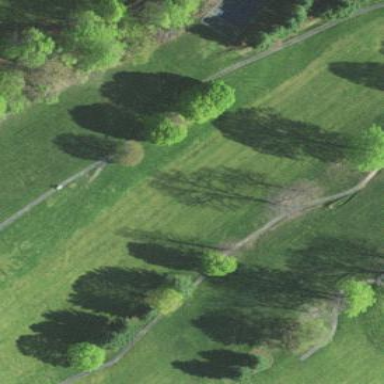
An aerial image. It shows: Grassy area designated as golf fairway.